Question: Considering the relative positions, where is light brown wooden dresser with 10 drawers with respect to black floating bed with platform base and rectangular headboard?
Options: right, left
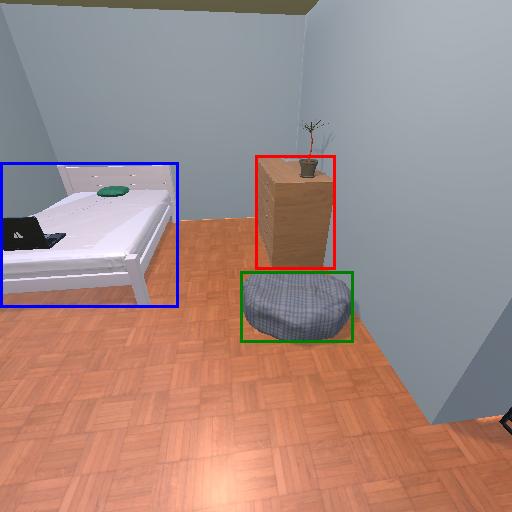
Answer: right